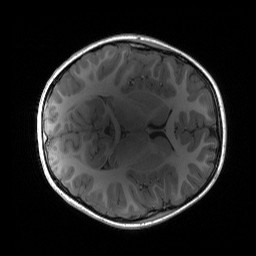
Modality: T1w
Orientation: axial
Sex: male
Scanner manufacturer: siemens
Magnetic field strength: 3 T
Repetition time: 1.9 s
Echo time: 0.00243 s